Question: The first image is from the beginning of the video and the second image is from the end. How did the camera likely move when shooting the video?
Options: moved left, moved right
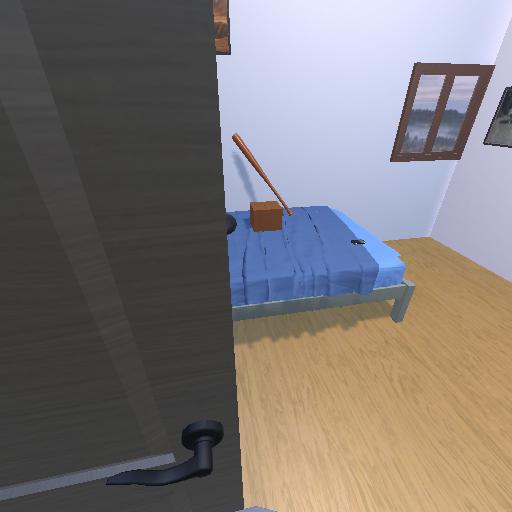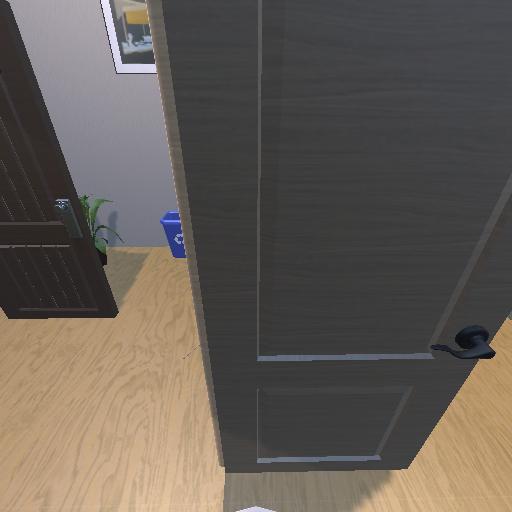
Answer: moved left